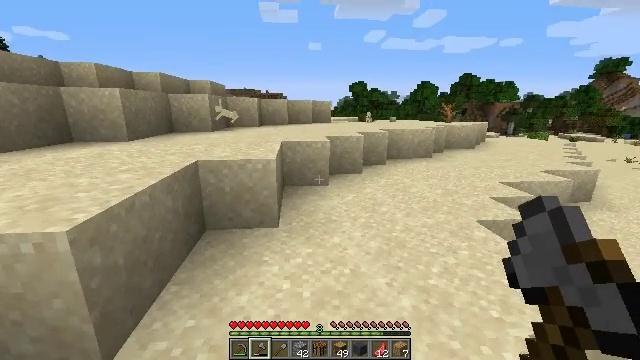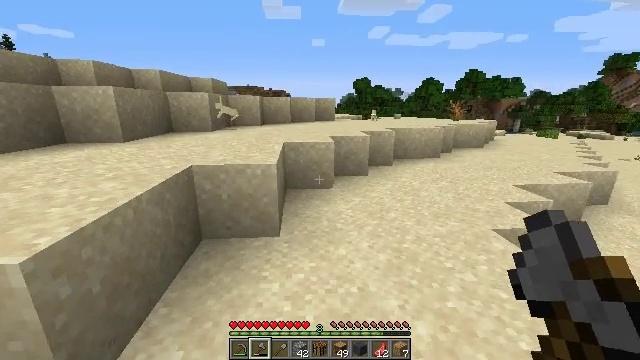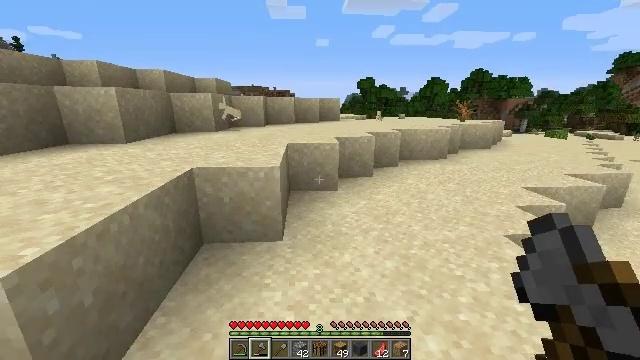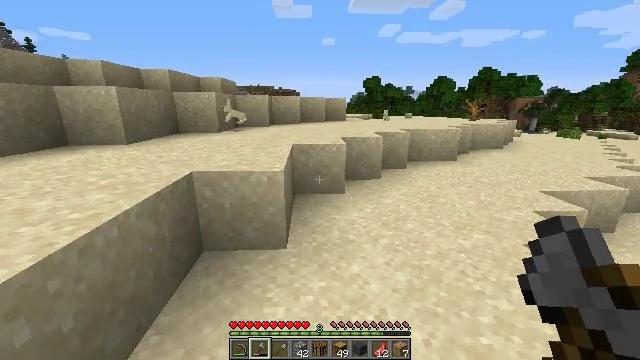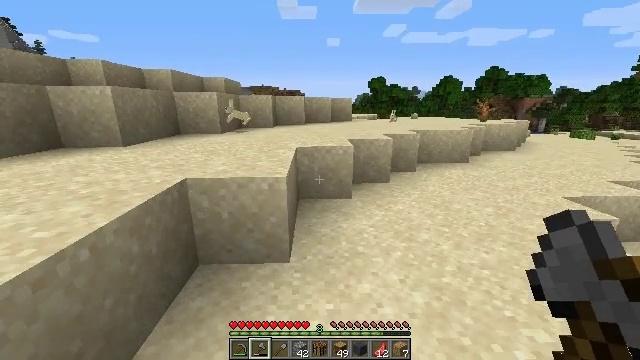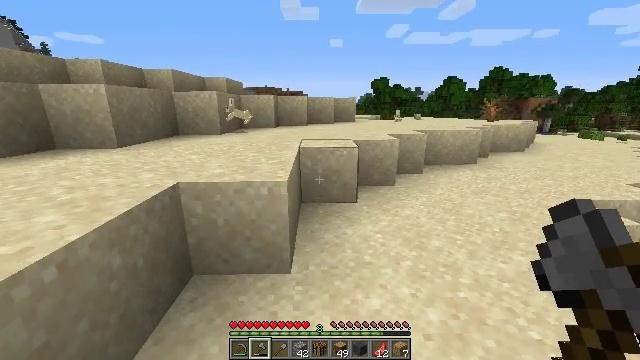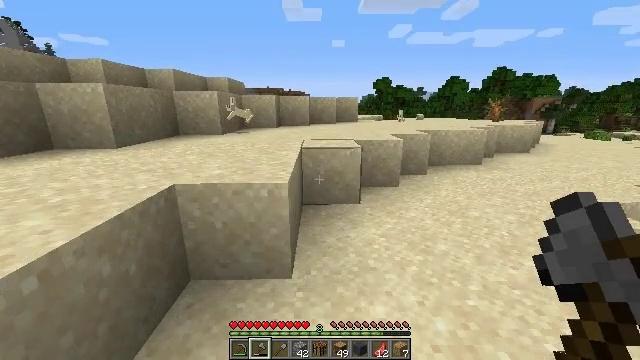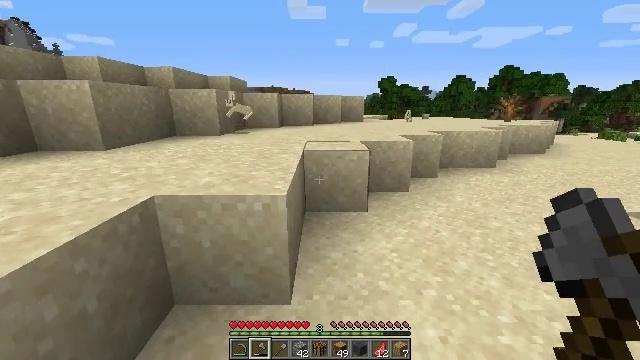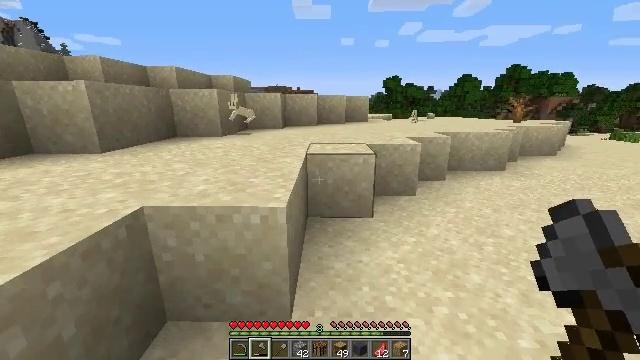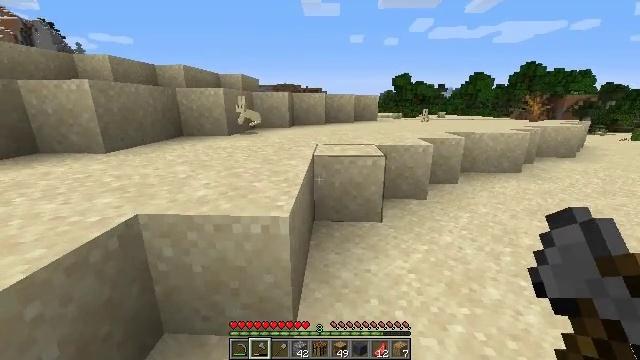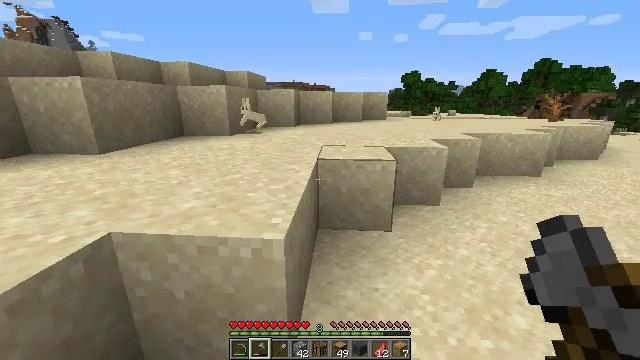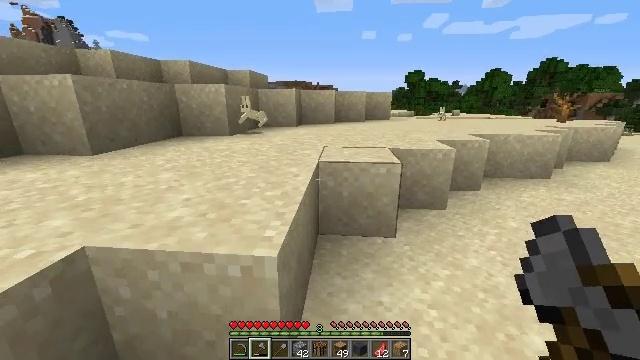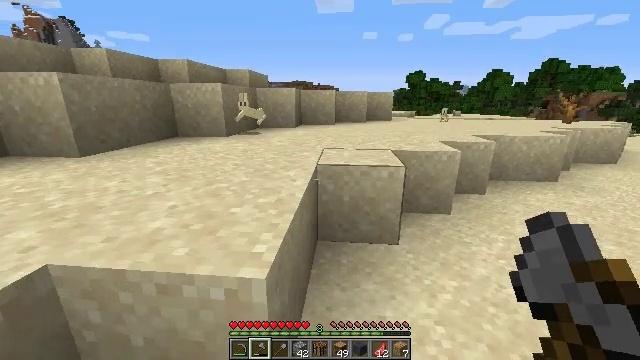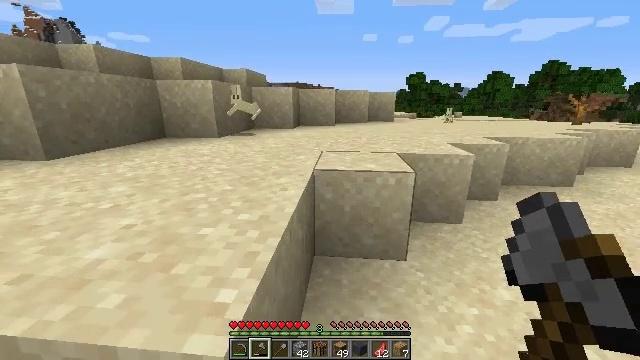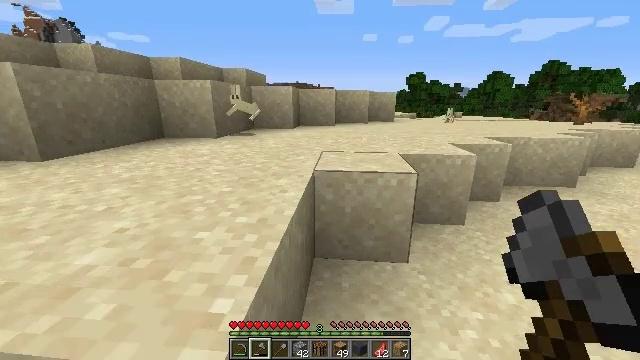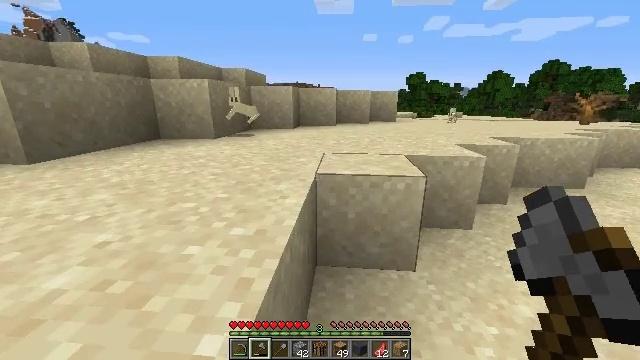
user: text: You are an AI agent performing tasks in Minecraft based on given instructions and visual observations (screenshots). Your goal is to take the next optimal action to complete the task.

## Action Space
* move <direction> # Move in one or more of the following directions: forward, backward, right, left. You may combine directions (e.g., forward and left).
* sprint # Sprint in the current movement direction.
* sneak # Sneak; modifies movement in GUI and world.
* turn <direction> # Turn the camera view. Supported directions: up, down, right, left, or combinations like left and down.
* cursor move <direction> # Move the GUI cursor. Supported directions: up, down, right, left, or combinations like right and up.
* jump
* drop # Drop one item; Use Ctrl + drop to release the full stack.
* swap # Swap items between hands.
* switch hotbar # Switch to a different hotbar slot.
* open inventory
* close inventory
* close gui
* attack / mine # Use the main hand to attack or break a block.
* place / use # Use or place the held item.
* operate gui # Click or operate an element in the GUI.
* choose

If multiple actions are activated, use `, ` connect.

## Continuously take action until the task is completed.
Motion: motion action
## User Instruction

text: Kill mobs.
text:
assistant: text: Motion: move forward
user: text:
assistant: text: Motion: move forward
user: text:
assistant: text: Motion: move forward, turn left
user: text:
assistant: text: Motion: move forward, turn left
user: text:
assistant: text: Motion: move forward
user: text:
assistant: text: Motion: move forward
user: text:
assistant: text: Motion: move forward
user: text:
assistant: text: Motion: move forward
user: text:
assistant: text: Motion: move forward, turn left
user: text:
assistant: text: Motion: move forward, turn left
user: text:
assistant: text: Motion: move forward
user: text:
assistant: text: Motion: move forward
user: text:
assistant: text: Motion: move forward
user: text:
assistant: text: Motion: move forward
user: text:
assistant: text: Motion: move forward
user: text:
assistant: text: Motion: move forward
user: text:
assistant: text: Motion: move forward and move right
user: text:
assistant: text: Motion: move forward and move right
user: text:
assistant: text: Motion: move forward and move right
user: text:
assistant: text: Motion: move forward
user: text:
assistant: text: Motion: move forward, turn left
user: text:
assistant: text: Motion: move forward, jump
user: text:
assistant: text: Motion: move forward, jump
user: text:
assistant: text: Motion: move forward, jump
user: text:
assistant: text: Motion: move forward
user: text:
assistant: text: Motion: move forward
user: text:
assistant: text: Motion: move forward
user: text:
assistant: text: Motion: move forward
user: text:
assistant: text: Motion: move forward
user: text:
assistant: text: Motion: move forward